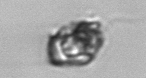
Label: Proterythropsis